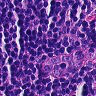
Metastatic tissue present: no